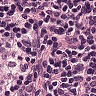
Metastatic tissue present: no